Question: I'm trying to create a standard navbar using tailwind css framework.
Whenever I try to load the svg logo without a h/p tag, in the example below - "Temp", it doesn't load.
'''
body {
background-image: url('https://image.tmdb.org/t/p/original/rAiYTfKGqDCRIIqo664sY9XZIvQ.jpg');
background-size: cover;
}
a {
text-decoration: none;
}
'''
'''
<!DOCTYPE html>
<html lang="en">
<head>
<meta charset="UTF-8">
<title>MovieApp</title>
<link rel="stylesheet" href="https://stackpath.bootstrapcdn.com/bootstrap/5.0.0-alpha1/css/bootstrap.min.css">
<link rel="stylesheet" href="../static/css/css.css">
<link href="https://unpkg.com/tailwindcss@^2/dist/tailwind.min.css" rel="stylesheet">
</head>
<body>
<header class="mx-96 flex items-center justify-between">
<div>
<h1>temp</h1>
<a href="#">
<img src="../static/img/tmdb.svg" alt="">
</a>
</div>
<div>
<h1>Temporary text</h1>
</div>
</header>
</body>
<link rel="stylesheet" href="https://cdn.jsdelivr.net/npm/bootstrap@5.0.2/dist/css/bootstrap.min.css" integrity="sha384-EVSTQN3/azprG1Anm3QDgpJLIm9Nao0Yz1ztcQTwFspd3yD65VohhpuuCOmLASjC" crossorigin="anonymous">
</html>
'''
'''
<svg id="Layer_1" data-name="Layer 1" xmlns="http://www.w3.org/2000/svg" viewBox="0 0 407.34 160.81"><defs><style>.cls-1{fill:#01d277}</style></defs><title>PoweredByRectangle_Green</title><path class="cls-1" d="M50.38 102.47h6.94V74.71h8.64v-6.89H41.74v6.89h8.64v27.76zM88.53 102.47h6.94v-34.7h-6.94v13.88H78.14V67.77H71.2v34.7h6.94V88.59h10.39v13.88zM121.25 95.53h-13.02v-6.94h11.12v-6.94h-11.12v-6.94h12.43v-6.94h-19.38v34.7h19.97v-6.94zM157.79 82.54L144.1 67.3h-2.23v35.24h7.03V83.17l8.89 9.32 8.88-9.32-.05 19.37h7.04V67.3h-2.19l-13.68 15.24z"/><path class="cls-1" d="M3309.1 1841.93c-23.88 0-23.88 35.77 0 35.77s23.9-35.77 0-35.77zm0 28.59c-13.88 0-13.88-21.45 0-21.45s13.9 21.45 0 21.45z" transform="translate(-3111.93 -1774.68)"/><path class="cls-1" d="M254.5 67.83h6.94v34.7h-6.94zM274.19 95.6v-6.94h11.13v-6.94h-11.13v-6.94h12.44v-6.95h-19.38v34.71h19.96V95.6h-13.02z"/><path class="cls-1" d="M3429.48 1842.91h-10.34v34.7h10.34c23.1 0 23.1-34.7 0-34.7zm0 27.76h-3.4v-20.82h3.4c13.52 0 13.52 20.82 0 20.82z" transform="translate(-3111.93 -1774.68)"/><path class="cls-1" d="M3472.7 1860.23c2.18-1.5 3.11-4.22 3.2-6.84.15-6.12-3.69-10.53-9.85-10.53h-13.74v34.75H3466a10.32 10.32 0 0 0 10.24-10.44 8.43 8.43 0 0 0-3.54-6.94zm-13.4-10.44h6.17a3.51 3.51 0 0 1 0 7h-6.17v-7zm6.17 20.87h-6.17v-6.94h6.17a3.41 3.41 0 0 1 3.49 3.45 3.45 3.45 0 0 1-3.49 3.5z" transform="translate(-3111.93 -1774.68)"/><path class="cls-1" d="M233.13 86.57L224 67.83h-8.01l16.37 35.44h1.55l16.37-35.44h-8.01l-9.14 18.74z"/><path class="cls-1" d="M3494.78 1920.93c14.6 0 24.48-9.88 24.48-24.48v-97.28c0-14.6-9.88-24.48-24.48-24.48h-358.37c-14.6 0-24.48 9.88-24.48 24.48v136.33l12.56-14.56v-121.77a11.94 11.94 0 0 1 11.92-11.92h358.37a11.94 11.94 0 0 1 11.92 11.92v97.28a11.94 11.94 0 0 1-11.92 11.92H3155l-12.56 12.56-.08-.1z" transform="translate(-3111.93 -1774.68)"/><path class="cls-1" d="M3154.3 1827.53v-15h5.9c5.84 0 5.82 9.26 0 9.26h-2.9v5.73h-3zm5.65-8.65c2 0 2-3.36 0-3.36h-2.65v3.36h2.65zM3176.07 1812.27c10.33 0 10.33 15.47 0 15.47s-10.33-15.47 0-15.47zm0 3.09c-6 0-6 9.28 0 9.28s6.01-9.29 0-9.29zM3193.12 1827.85l-6.15-15.33h3.38l3 7.66 2.94-7.52h.15l2.94 7.52 3-7.66h3.38l-6.13 15.26h-.55l-2.75-6.66-2.73 6.72h-.52zM3209.53 1827.53v-15h7.47v3h-4.51v3h3.95v3h-3.95v3h4.77v3h-7.77zM3229.47 1827.53l-3-5.73H3225v5.73h-3v-15h5.92c5.35 0 5.88 7.54 1.47 8.82l3.49 6.19h-3.4zm-4.47-8.65h2.65c2 0 2-3.36 0-3.36H3225v3.36zM3236.76 1827.53v-15h7.52v3h-4.51v3h3.95v3h-3.95v3h4.77v3h-7.77zM3253.71 1827.53h-4.47v-15h4.47c9.99-.01 9.99 15 0 15zm-1.47-12v9h1.47c5.84 0 5.84-9 0-9h-1.47zM3291.89 1820.77l-5.23-8.25h3.65l3.07 5.17 3.07-5.17h3.67l-5.25 8.25v6.76h-3v-6.76zM3282.58 1820.18a3.68 3.68 0 0 0 1.39-3 4.13 4.13 0 0 0-4.26-4.56h-5.94v15h5.94a4.46 4.46 0 0 0 4.43-4.51 3.65 3.65 0 0 0-1.56-2.93zm-5.79-4.51h2.67a1.52 1.52 0 0 1 0 3h-2.67v-3zm2.67 9h-2.67v-3h2.67a1.47 1.47 0 0 1 1.51 1.49 1.49 1.49 0 0 1-1.52 1.54z" transform="translate(-3111.93 -1774.68)"/></svg>
'''

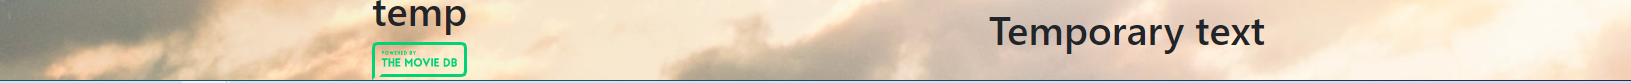
Answer: The problem with this is that you have to consider setting a with and height to the image so that it gets a real displaying space if it is not a child of any other tag like hs or p.